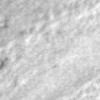
Label: no_change